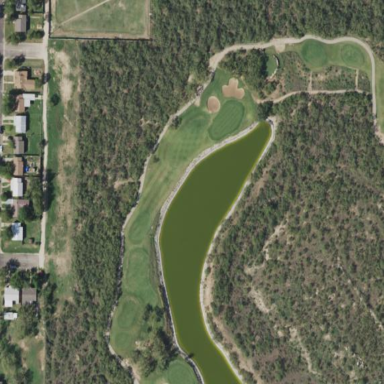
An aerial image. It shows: Scenic view of water hazard on golf course. The natural water feature adds beauty to the landscape.